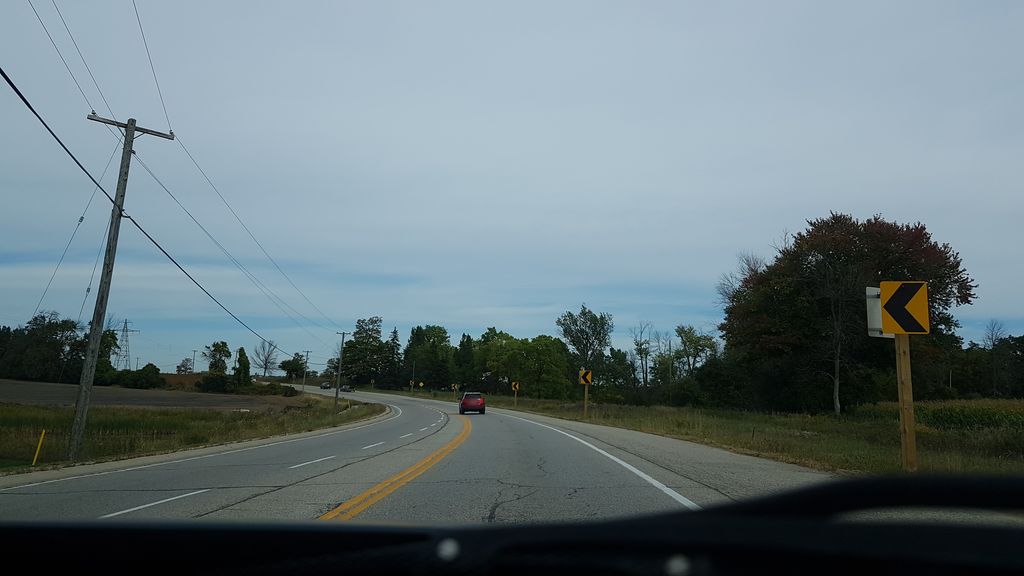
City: kitchener-waterloo